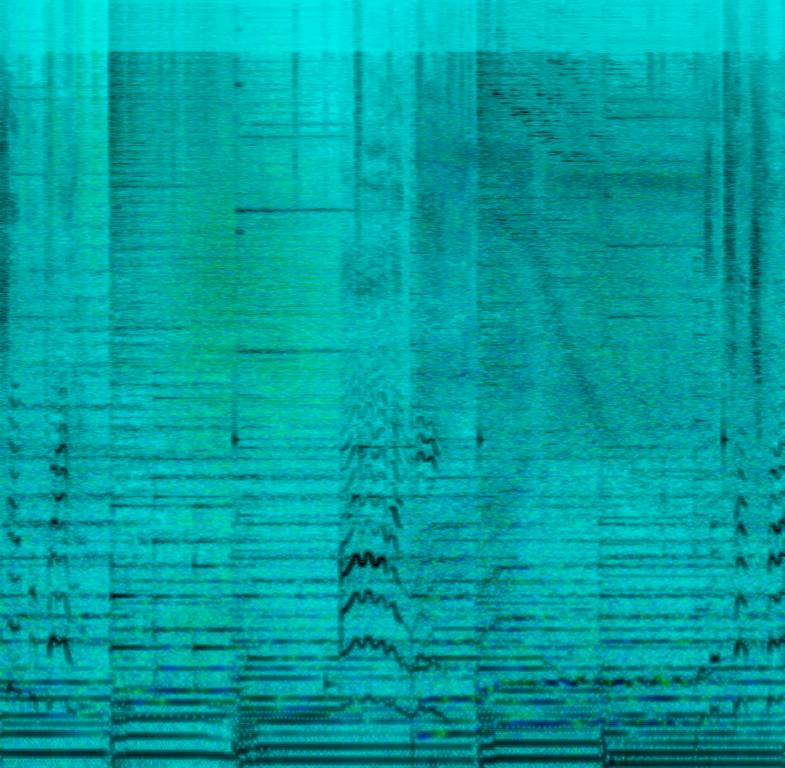
The Soul song features a passionate male vocal, alongside wide, harmonizing background female vocals, singing over shimmering chime bells, shimmering hi hats, mellow piano chords, wide strings chords, electric guitar melody and simple bass guitar. It sounds passionate and emotional - like something you would sing to your partner.